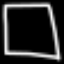
Label: square